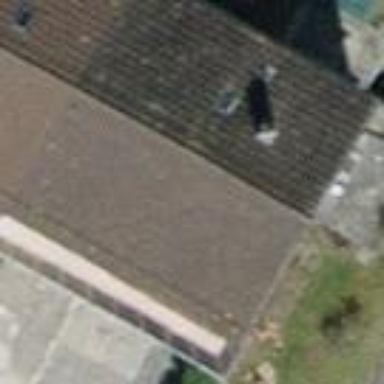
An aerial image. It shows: Building with tile roof.